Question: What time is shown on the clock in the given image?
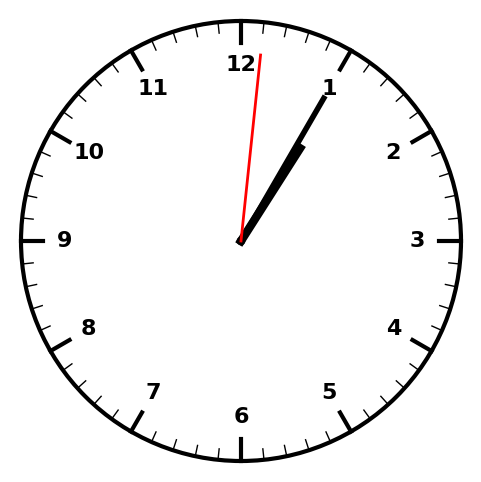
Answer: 01:05:01